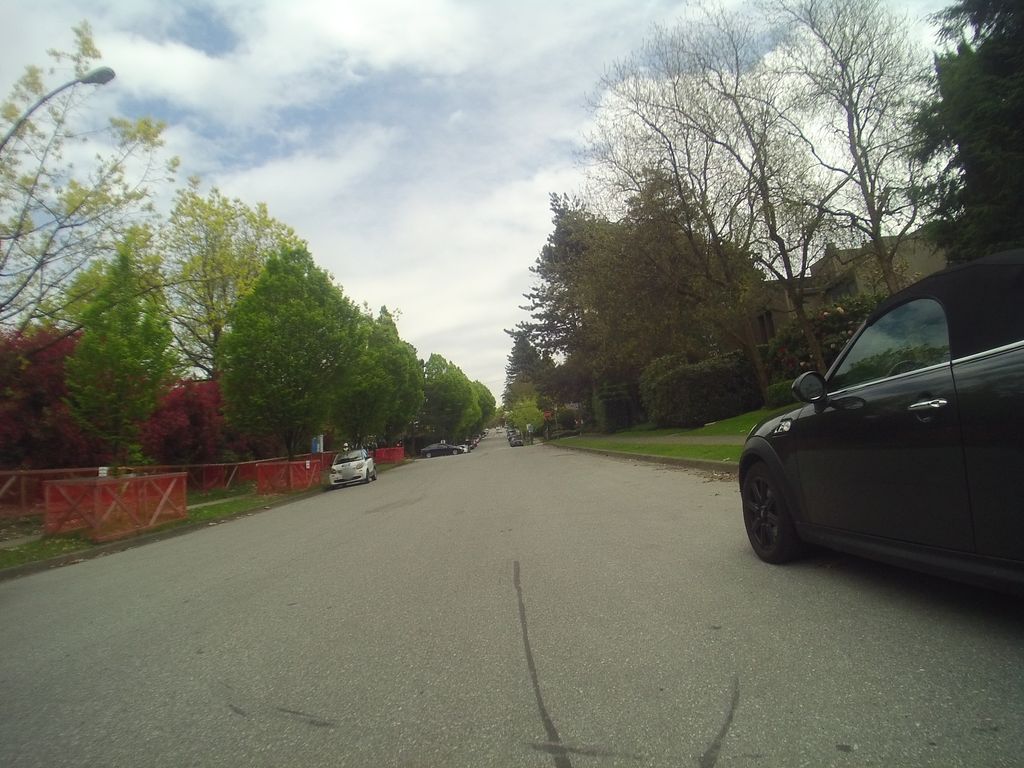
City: vancouver